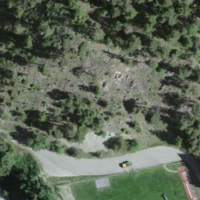
EUNIS habitat code: 43
Species observed at this site:
Melanargia galathea